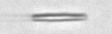
Label: fiber